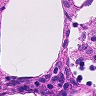
Metastatic tissue present: no